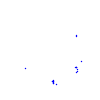
Particle: proton